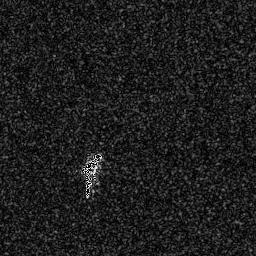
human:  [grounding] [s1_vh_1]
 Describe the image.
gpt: In the satellite image, there is  <ref>1 medium ship </ref> <box>[[30, 58, 40, 68, 0]]</box> located at center.